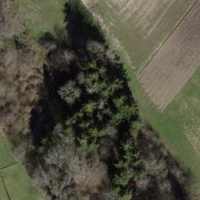
EUNIS habitat code: 41
Species observed at this site:
Sambucus racemosa